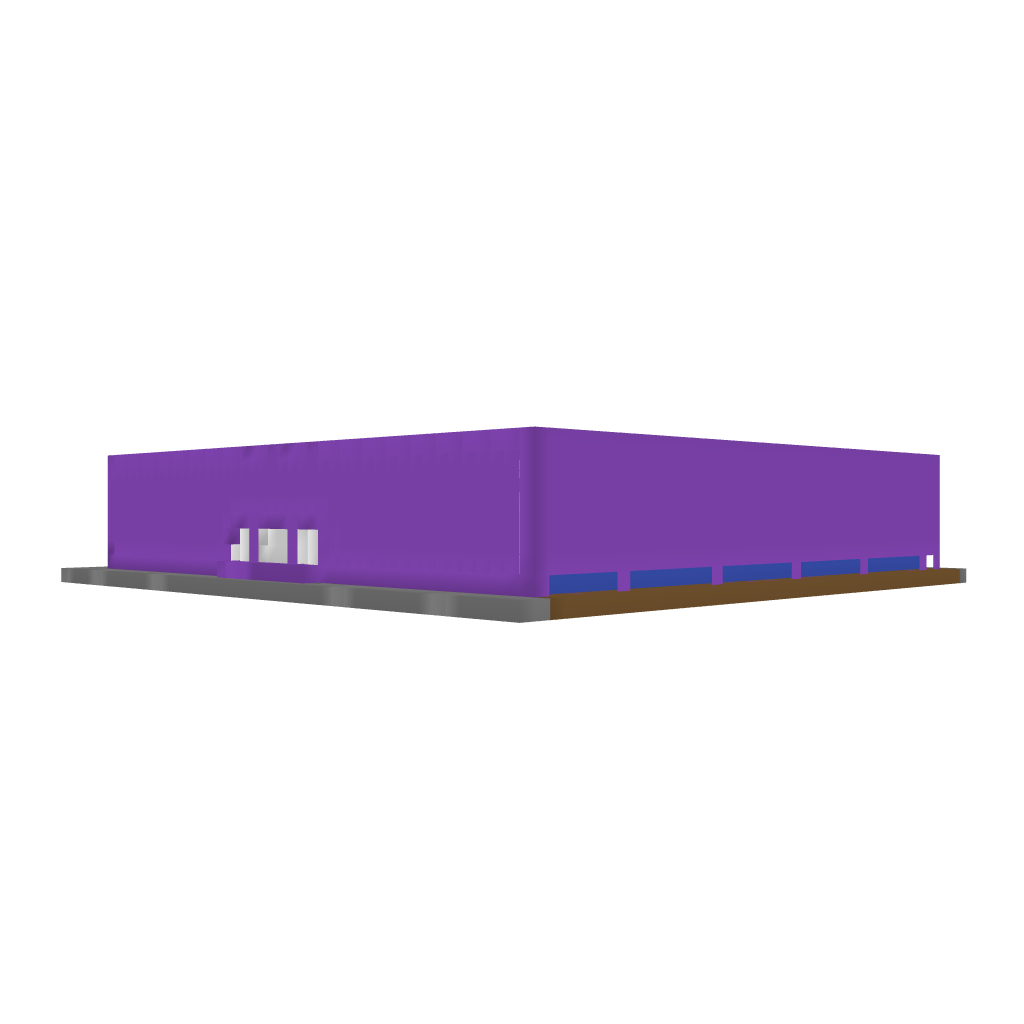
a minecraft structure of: Club/Disco bad low quality